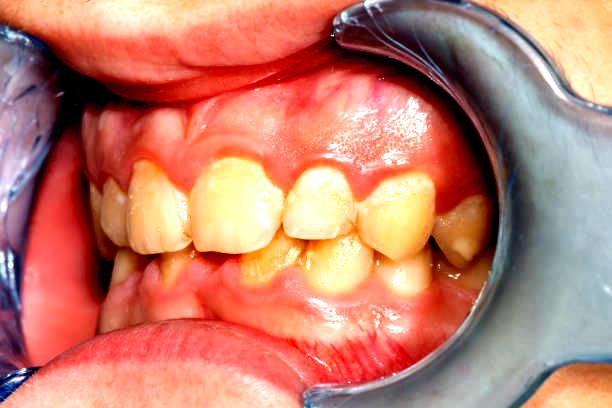
Condition: Calculus